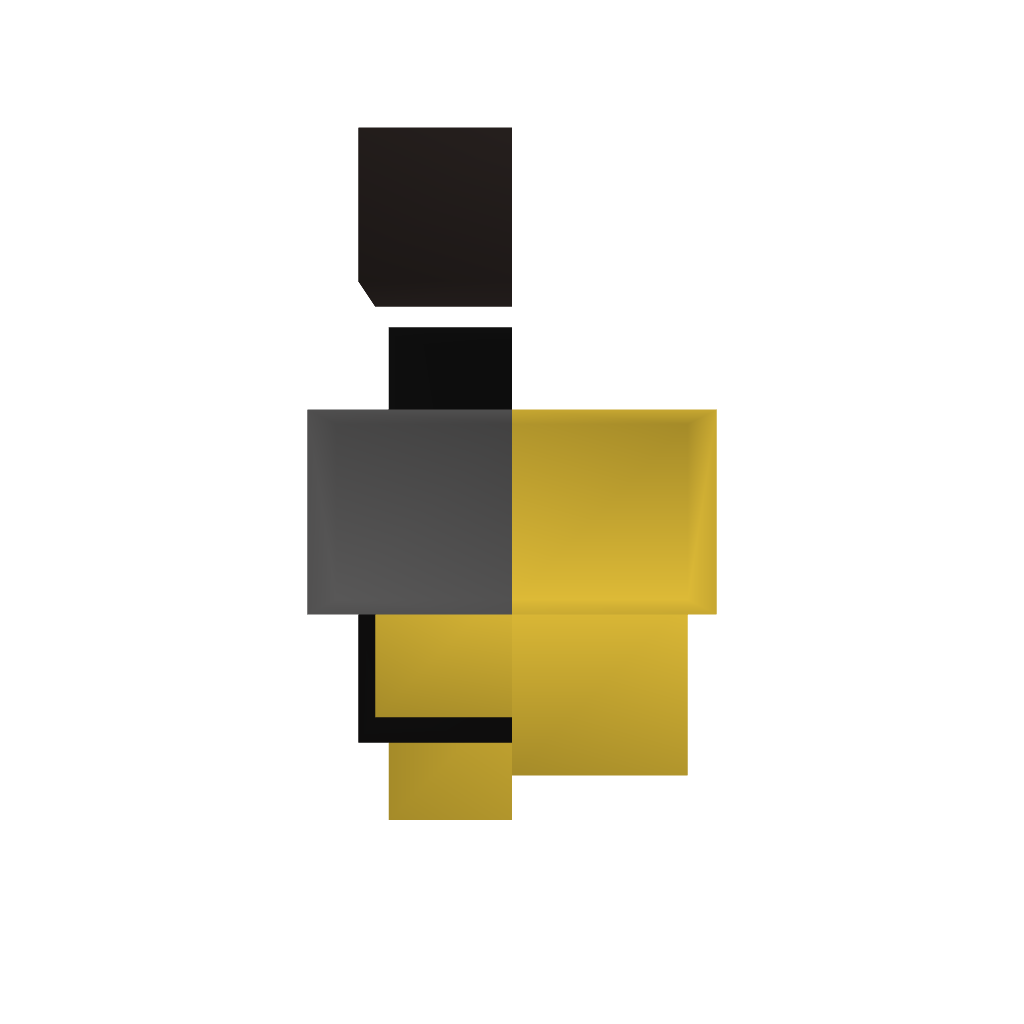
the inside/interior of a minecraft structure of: Shop (Dispenser)